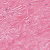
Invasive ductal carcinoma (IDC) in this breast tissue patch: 0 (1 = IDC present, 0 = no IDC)